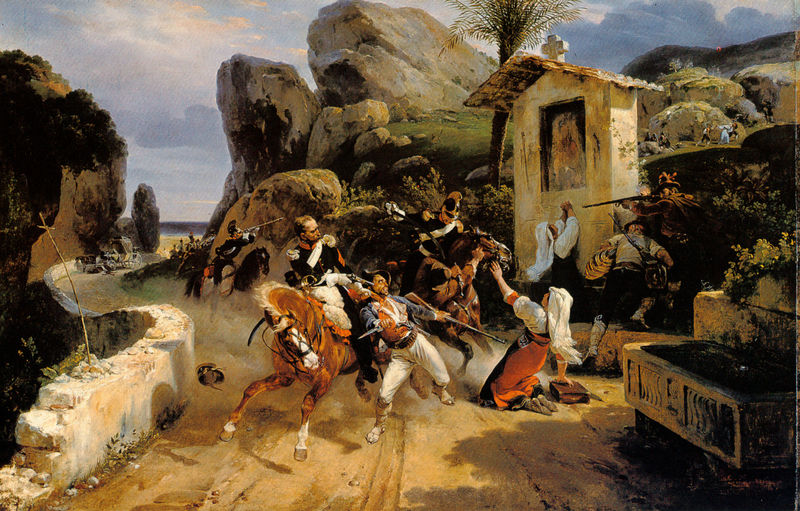
Titel: Italian Brigands Surprised by Papal Troops, Italienische Räuber werden von der päpstlichen Truppe überrascht
Künstler: Horace Vernet
Standort: Baltimore MD
Institution: Walters Art Gallery
Schlagwörter: angriff, baum, berg, blau, dunkel, felsen, gemälde, himmel, kampf, mann, meer, schatten, wasser, wolken, bäume, frauen, grün, landschaft, sand, see, braun, frankreich, frau, grau, hell, hüte, kleid, licht, männer, schwarz, strasse, szene, weiss, ausblick, dach, weg, wolke, malerei, wand, messer, stein, steine, tod, erde, horizont, hügel, brücke, busch, büsche, sonne, realismus, brunnen, pferd, pferde, reiter, schärpe, schürze, spanien, strand, italien, süden, berge, fels, gebirge, mauer, angst, franzosen, krieg, schlacht, wild, könig, soldaten, kopftuch, palme, fallen, flucht, kreuz, himmeö, militär, raub, säbel, uniform, uniformen, waffen, überfall, aufstand, soldat, waffe, tumult, staub, degen, helm, scherpe, gebet, armee, jagd, kämpfen, altar, tracht, helme, gewehr, flehen, knieen, kopftücher, kapelle, gewehre, maria, tirol, anbetung, bismark, bergpass, pass, schießen, bitten, marienbild, zivilisten, heiligenbild, schuss, brummen, bildstock, passstrasse, erschiessung, kniet, rangelei, schüsse, deuschland, scharmützel, tiroler, schießerei